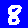
Digit: 8